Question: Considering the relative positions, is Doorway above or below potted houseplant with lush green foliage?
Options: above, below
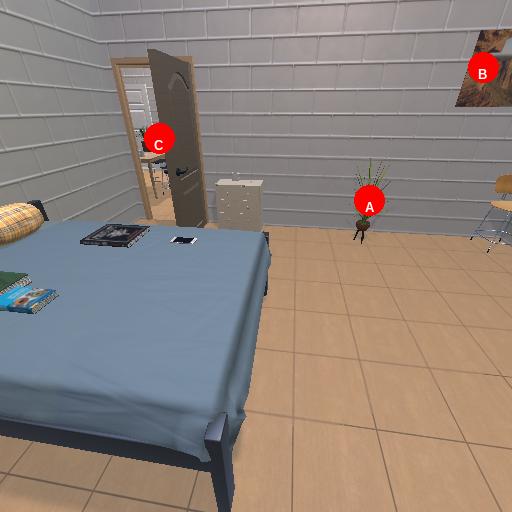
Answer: above